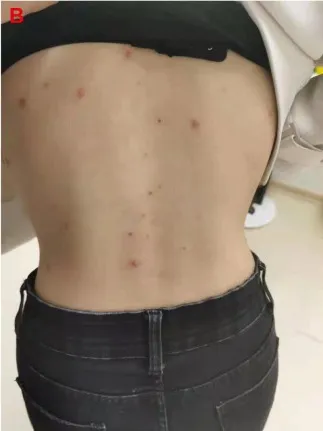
The mother (case 3.
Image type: medical_photograph (skin_photograph)